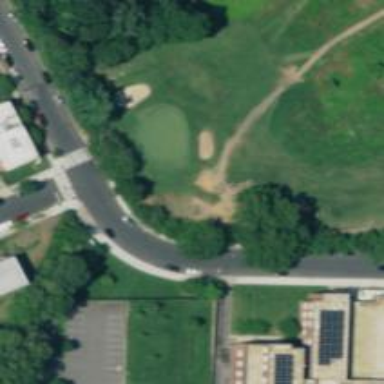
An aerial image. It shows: Golf hole.